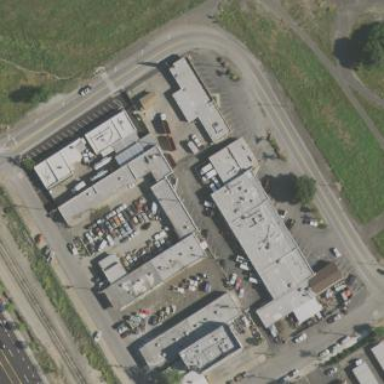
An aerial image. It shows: Commercial building.